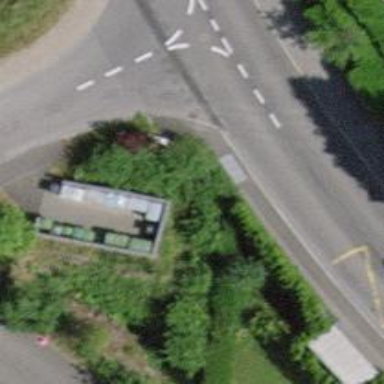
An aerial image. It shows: Kerb serving as barrier.